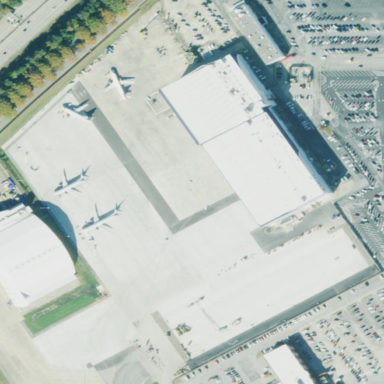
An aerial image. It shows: Apron at the airport.